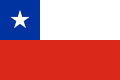
Flag of Chile